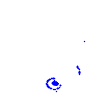
Particle: electron